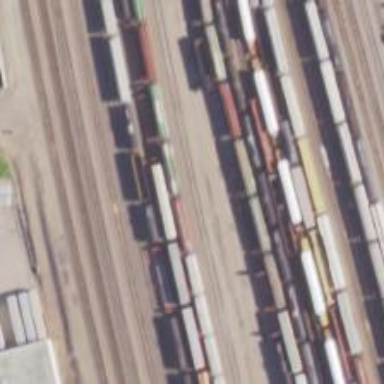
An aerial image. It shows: Railway yard in service.